Field crop: maize
Growth stage: 2
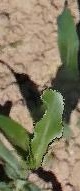
Species: maize